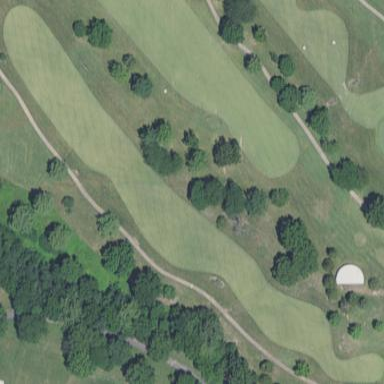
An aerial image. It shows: Grassy area designated as golf fairway.